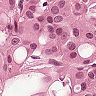
Metastatic tissue present: yes